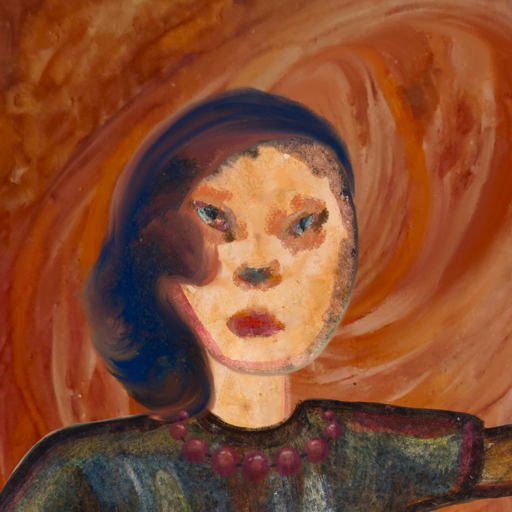
Background: Pious_Lady, Head And Neck Front: Childish, Face Front: Boggyland, Bust: Mosgoul, Hair Front: Mother_And_Son_Son, Head Accessory: Blank, Second Necklace: Blank, Necklace: Irani_2, Baby: Blank